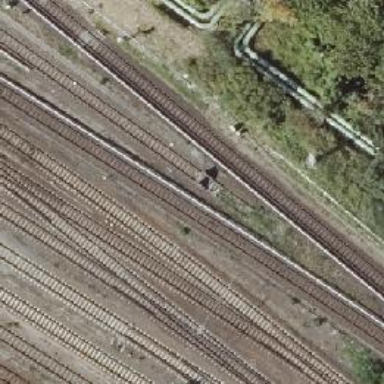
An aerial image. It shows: Railway signal.